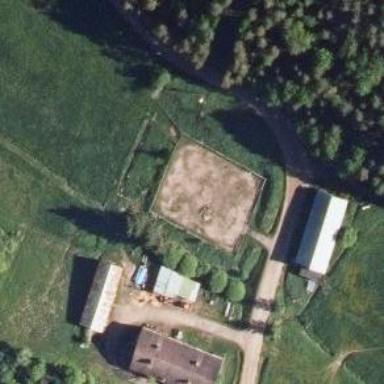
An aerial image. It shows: Stable.